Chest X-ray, AP view. Patient: 27 years old, sex F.
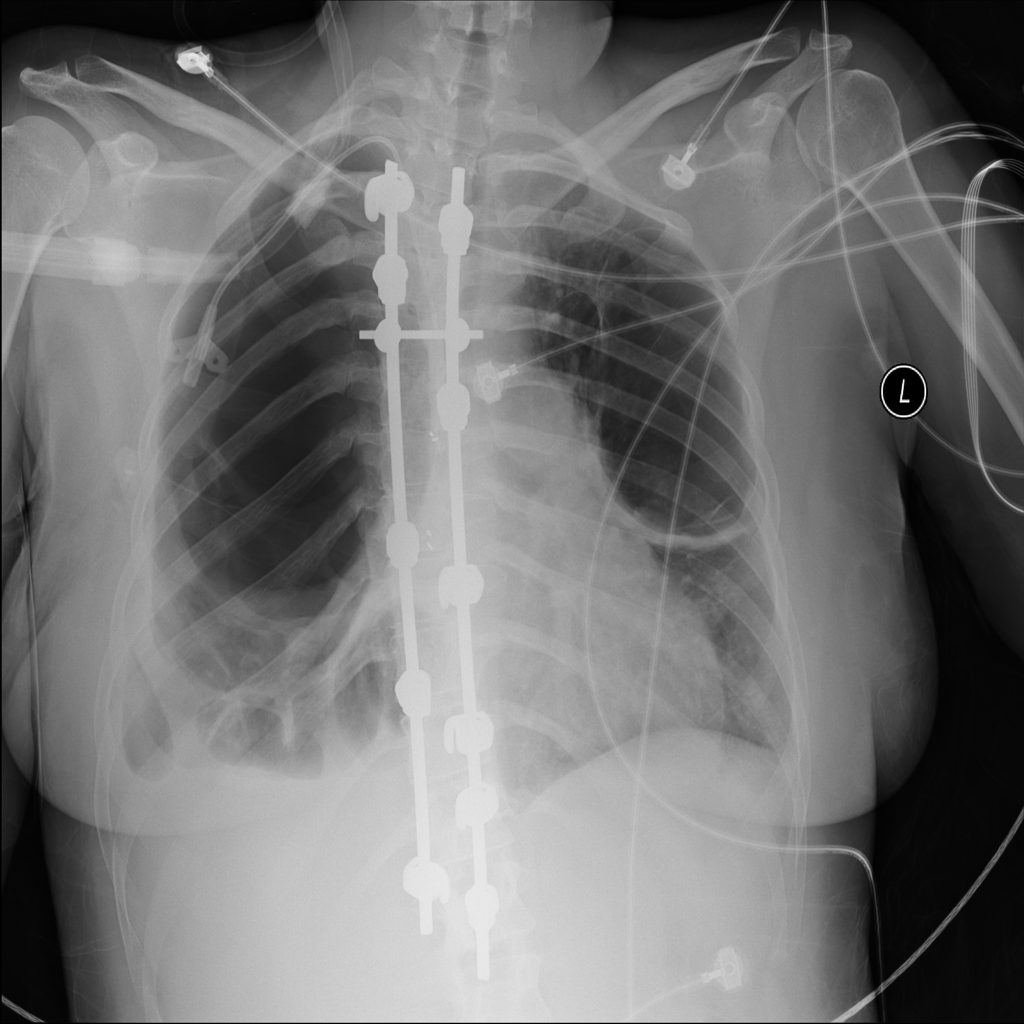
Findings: Pleural_Thickening